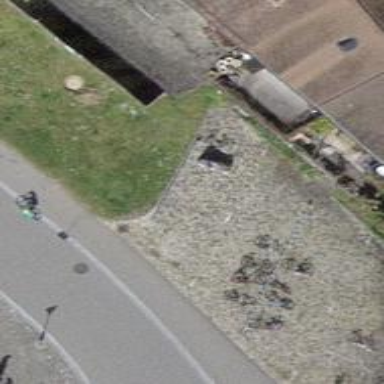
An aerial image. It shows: Bicycle parking area with wall loops.